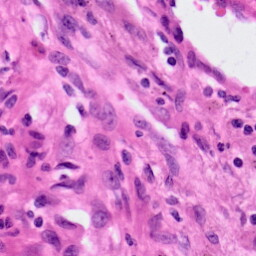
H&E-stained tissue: Lung